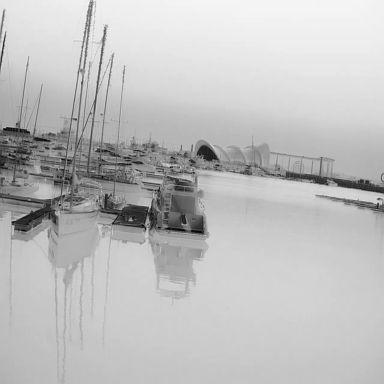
There is a canoe in the infrared image.